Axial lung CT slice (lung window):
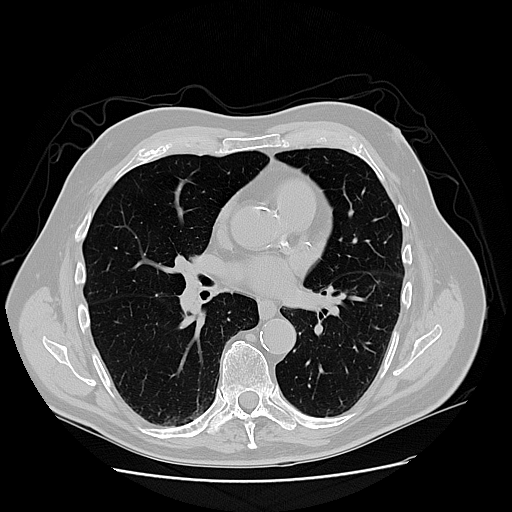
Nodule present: no